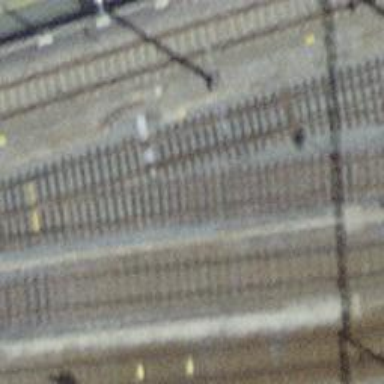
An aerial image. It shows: Railway switch.